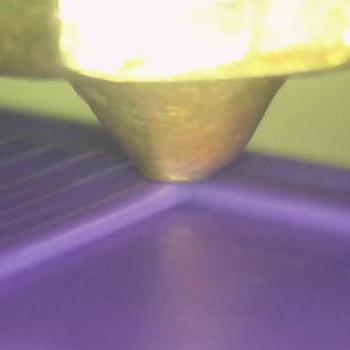
Flow rate: 127%